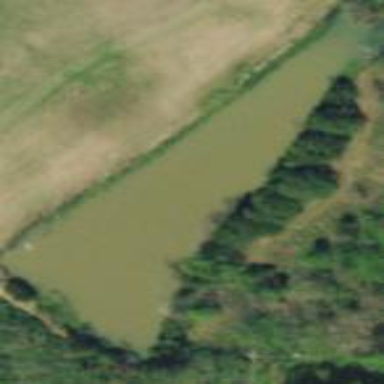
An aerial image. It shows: Serene pond surrounded by nature.